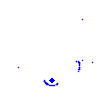
Particle: pion